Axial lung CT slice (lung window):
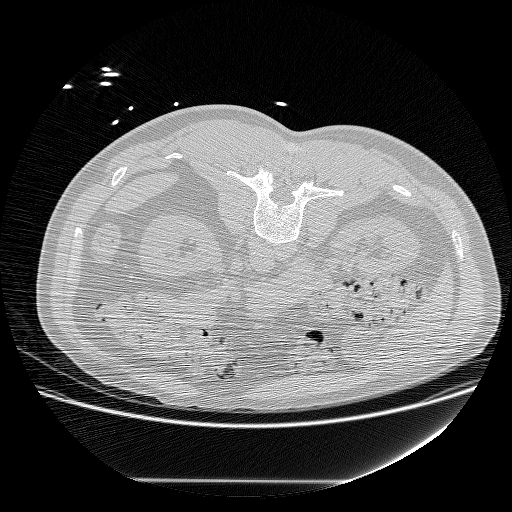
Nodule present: no